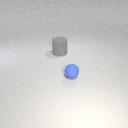
large gray rubber cylinder to the left of small blue rubber sphere